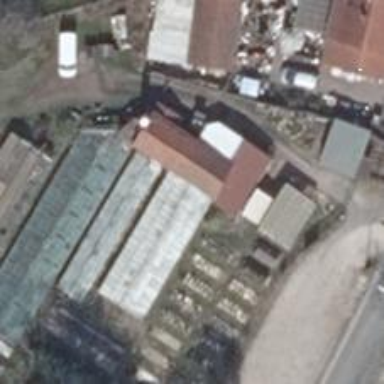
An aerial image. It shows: Garden center shop.